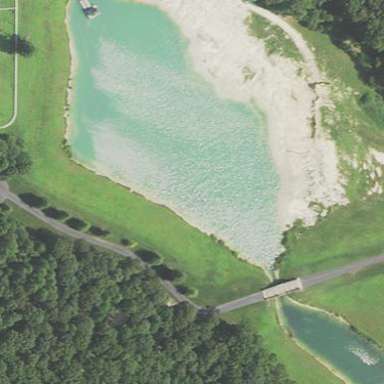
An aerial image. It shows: Serene pond surrounded by nature.